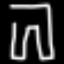
Label: pants